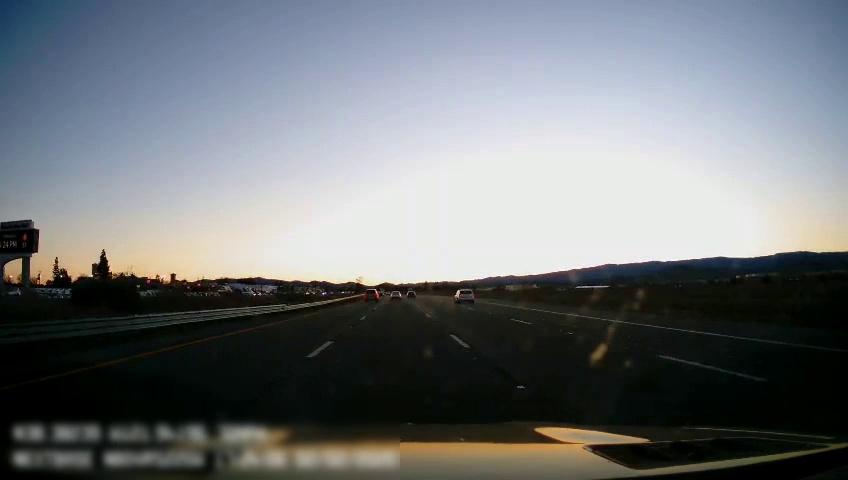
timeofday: Dusk/Dawn/Twilight
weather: Cloudy
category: Drivable Space
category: Vehicles | Car
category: Vehicles | Car
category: Vehicles | SUV
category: Vehicles | SUV
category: Lanes | Alternate Lane
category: Lanes | Current Lane
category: Lanes | Current Lane
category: Lanes | Alternate Lane
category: Lanes | Alternate Lane